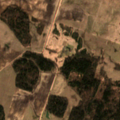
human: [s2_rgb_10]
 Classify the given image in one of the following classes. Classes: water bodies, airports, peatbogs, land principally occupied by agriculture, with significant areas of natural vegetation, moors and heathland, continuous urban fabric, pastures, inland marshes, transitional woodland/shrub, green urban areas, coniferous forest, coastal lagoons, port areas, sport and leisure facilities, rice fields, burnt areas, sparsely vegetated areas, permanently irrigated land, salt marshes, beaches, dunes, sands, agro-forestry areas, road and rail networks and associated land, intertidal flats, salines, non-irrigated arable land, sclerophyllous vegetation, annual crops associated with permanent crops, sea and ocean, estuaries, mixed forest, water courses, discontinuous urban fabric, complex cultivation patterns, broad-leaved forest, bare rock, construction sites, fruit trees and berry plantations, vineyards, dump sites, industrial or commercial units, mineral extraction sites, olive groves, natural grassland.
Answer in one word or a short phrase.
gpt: non-irrigated arable land, complex cultivation patterns, land principally occupied by agriculture, with significant areas of natural vegetation, mixed forest